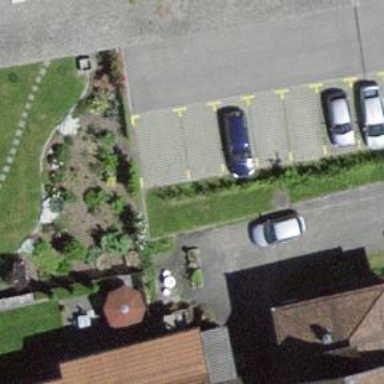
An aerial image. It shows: Hedge acting as barrier.